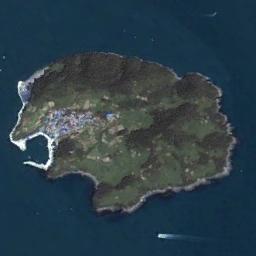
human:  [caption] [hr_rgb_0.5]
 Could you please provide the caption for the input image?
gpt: There are many trees on the island .

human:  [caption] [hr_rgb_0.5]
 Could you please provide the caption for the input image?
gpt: The water around the island is blue .

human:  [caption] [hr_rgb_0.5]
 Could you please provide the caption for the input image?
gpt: The island has dense vegetation and a residential area and the waters around the island is deep blue .

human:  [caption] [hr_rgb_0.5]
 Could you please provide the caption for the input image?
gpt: The nearly circular island is surrounded by blue water, With many houses and mountains on the island .

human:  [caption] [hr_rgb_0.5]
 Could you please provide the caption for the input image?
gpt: There are many trees and some buildings on the island .